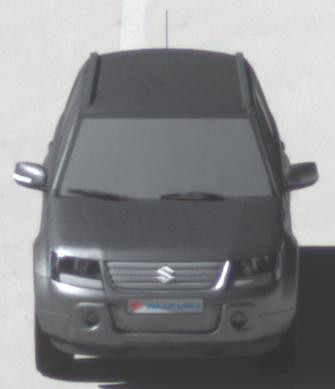
Make: Suzuki
Model: Grand Vitara
Detailed model: Gen. 1 JT
Model produced from: 2009
Model produced until: 2012
Doors: 5
Color: gray
Road condition: dry road
Daytime: morning or afternoon
Contrast: high contrast